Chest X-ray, PA view. Patient: 44 years old, sex F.
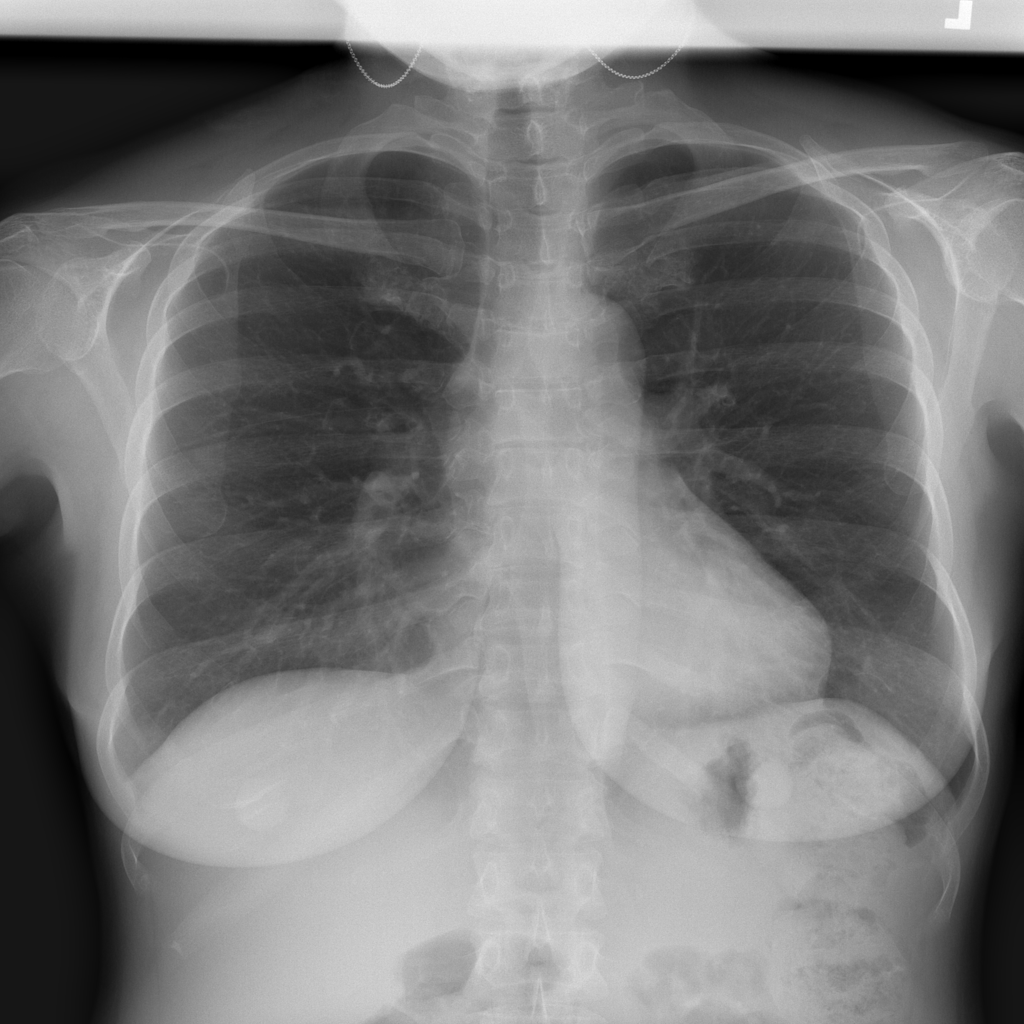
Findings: No Finding